The trace is the raw vibration amplitude of a rotating bearing as a function of time. Diagnose the bearing from this image, choosing from: normal, inner_race, outer_race, ball.
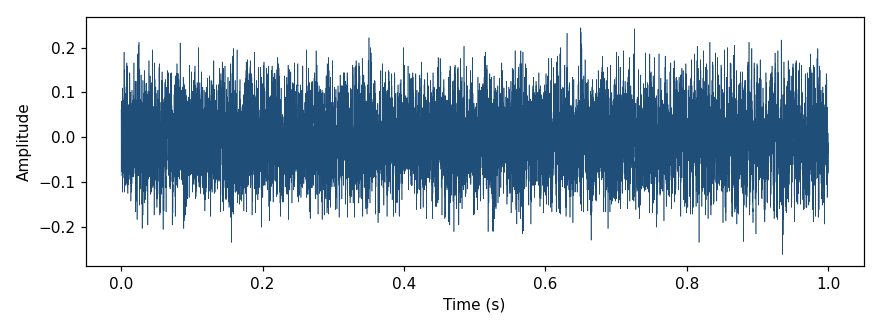
Answer: normal